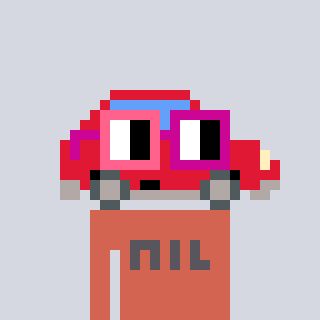
a pixel art character with square pink and red glasses, a car-shaped head and a peachy-colored body on a cool background